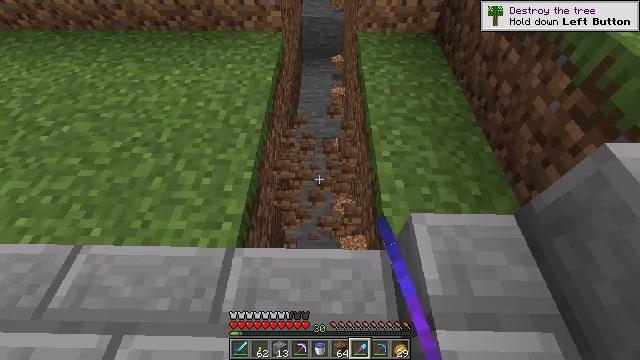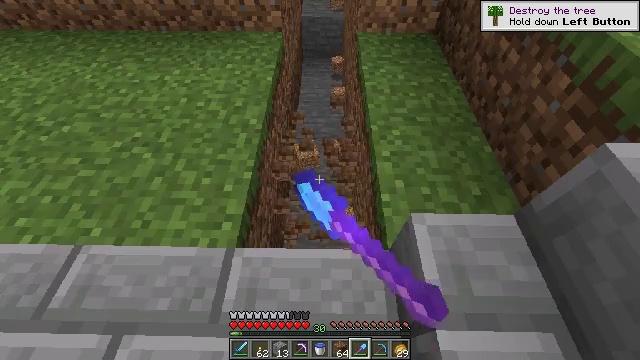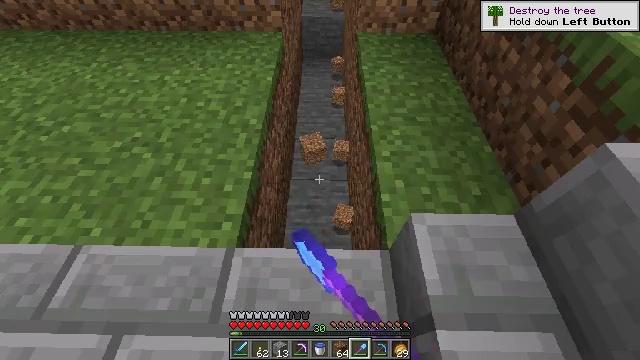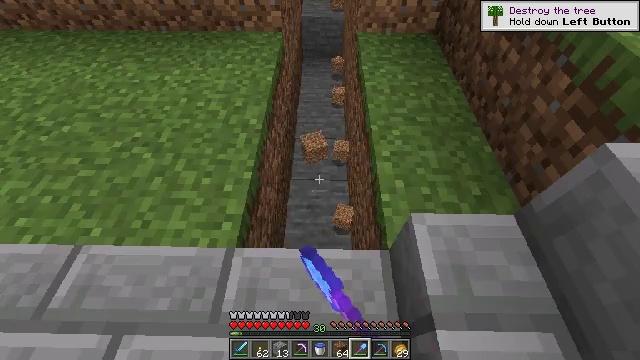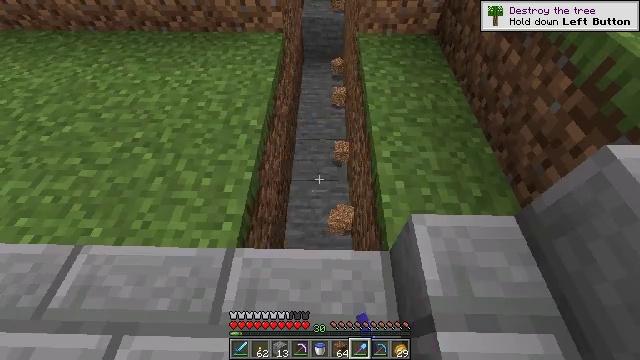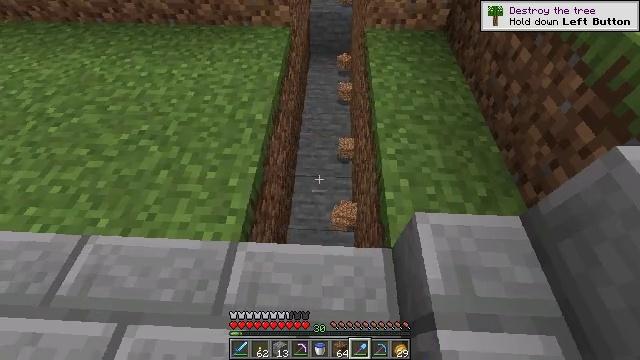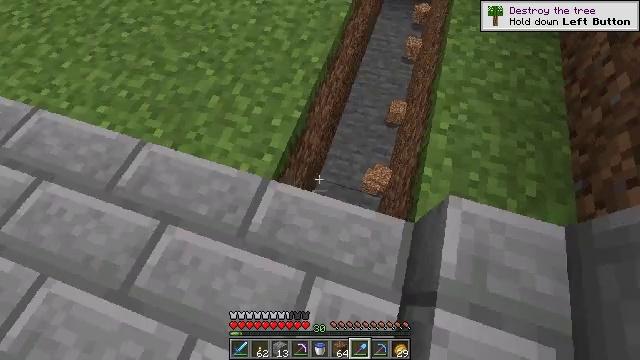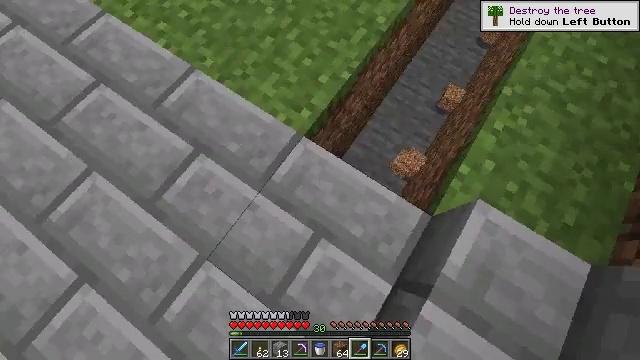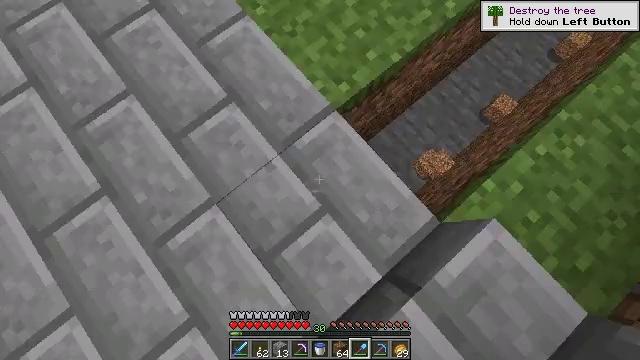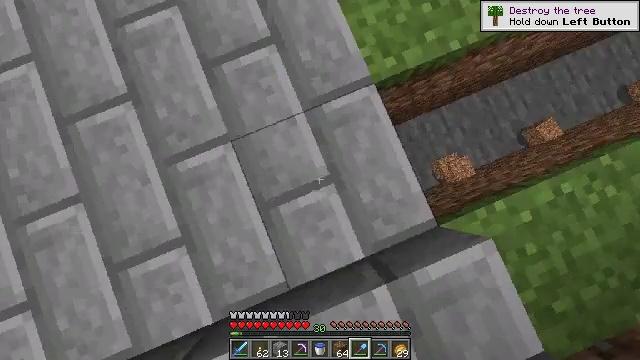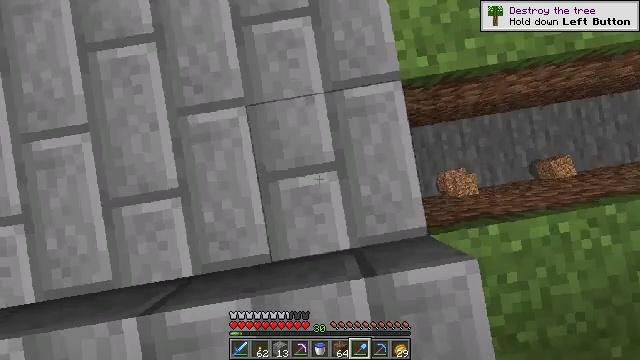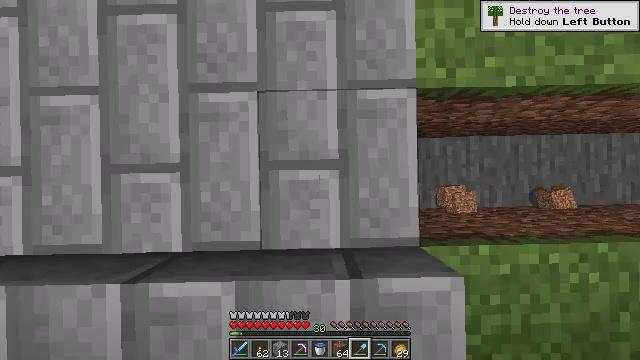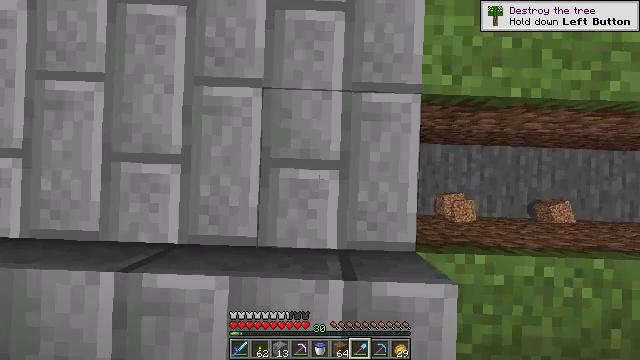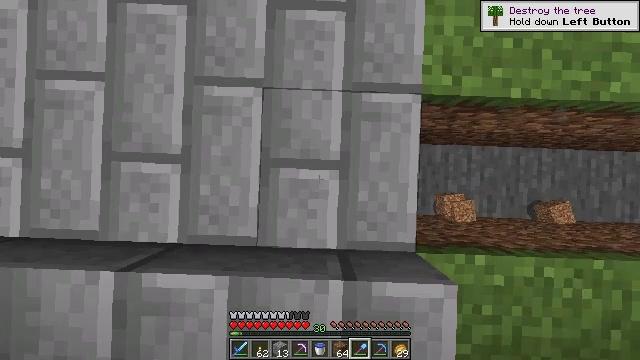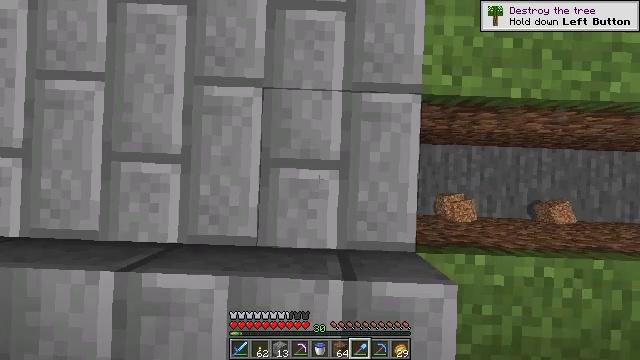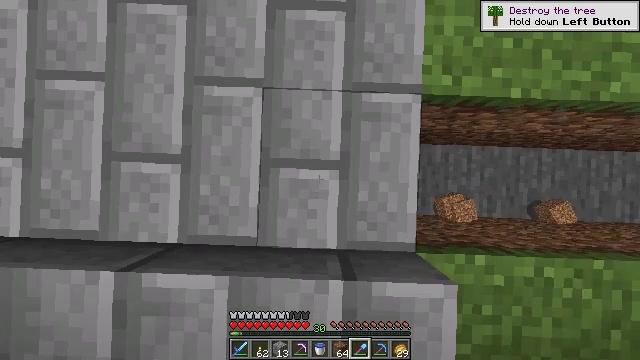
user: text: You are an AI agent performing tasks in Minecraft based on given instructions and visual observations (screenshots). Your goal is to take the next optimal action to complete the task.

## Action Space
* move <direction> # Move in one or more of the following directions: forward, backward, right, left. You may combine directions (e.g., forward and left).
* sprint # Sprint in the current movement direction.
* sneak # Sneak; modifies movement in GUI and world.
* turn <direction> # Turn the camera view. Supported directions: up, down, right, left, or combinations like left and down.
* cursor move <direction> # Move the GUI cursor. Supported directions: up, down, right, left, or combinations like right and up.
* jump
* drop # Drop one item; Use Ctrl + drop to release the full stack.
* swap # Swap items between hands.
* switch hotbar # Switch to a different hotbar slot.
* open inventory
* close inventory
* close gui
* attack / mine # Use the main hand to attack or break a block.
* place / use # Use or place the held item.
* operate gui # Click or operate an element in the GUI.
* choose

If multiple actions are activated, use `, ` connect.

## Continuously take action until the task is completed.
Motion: motion action
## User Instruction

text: Collect the stone bricks by mining.
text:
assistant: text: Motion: attack / mine
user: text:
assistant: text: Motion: attack / mine
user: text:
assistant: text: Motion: no_op
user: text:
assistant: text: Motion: no_op
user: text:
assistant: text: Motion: turn left
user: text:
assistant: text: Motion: turn left and down
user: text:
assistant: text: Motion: turn left and down
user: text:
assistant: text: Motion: turn left and down
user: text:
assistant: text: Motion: turn left and down
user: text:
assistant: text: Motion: turn left and down
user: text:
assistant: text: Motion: turn left and down
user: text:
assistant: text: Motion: turn left and down
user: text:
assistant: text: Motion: no_op
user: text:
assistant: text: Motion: no_op
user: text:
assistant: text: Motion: no_op
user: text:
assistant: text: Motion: no_op
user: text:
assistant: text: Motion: no_op
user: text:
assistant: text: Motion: no_op
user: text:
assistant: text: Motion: no_op
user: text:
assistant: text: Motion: no_op
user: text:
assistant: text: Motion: no_op
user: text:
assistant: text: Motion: no_op
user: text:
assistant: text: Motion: no_op
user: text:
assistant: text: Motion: no_op
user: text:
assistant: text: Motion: no_op
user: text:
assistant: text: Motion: no_op
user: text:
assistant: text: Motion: no_op
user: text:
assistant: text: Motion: no_op
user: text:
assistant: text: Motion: no_op
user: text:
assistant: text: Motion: no_op